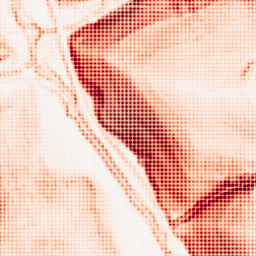
Category: morphological
Decomposition family: morphological_square
Decomposition parameters: operation: gradient
size: 5
Upsampling method: sinc_blackman
Upsampling parameters: scale: 4
kernel_size: 4
Upsampling scale: 4